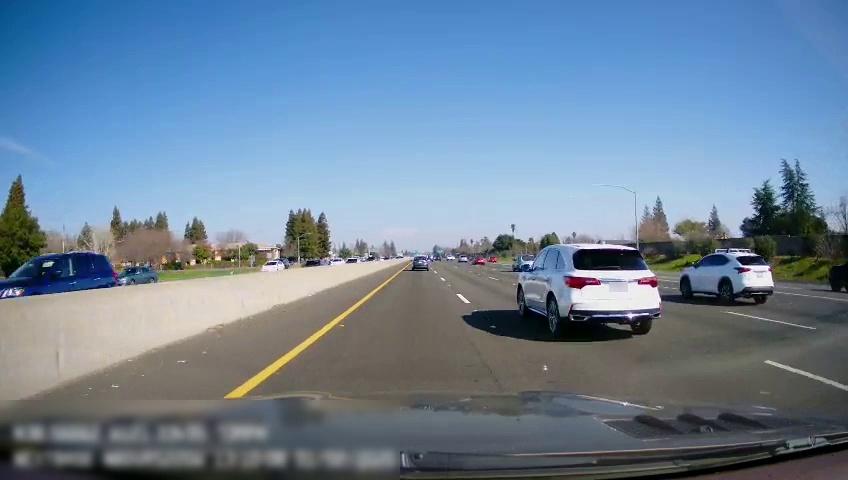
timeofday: Day
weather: Sunny
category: Drivable Space
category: Vehicles | SUV
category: Vehicles | SUV
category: Vehicles | Car
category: Vehicles | Car
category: Vehicles | Car
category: Vehicles | Car
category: Vehicles | Car
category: Vehicles | SUV
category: Vehicles | Car
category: Vehicles | Car
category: Vehicles | Van
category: Vehicles | SUV
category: Lanes | Alternate Lane
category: Lanes | Current Lane
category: Lanes | Current Lane
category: Lanes | Alternate Lane
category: Lanes | Alternate Lane
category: Lanes | Alternate Lane